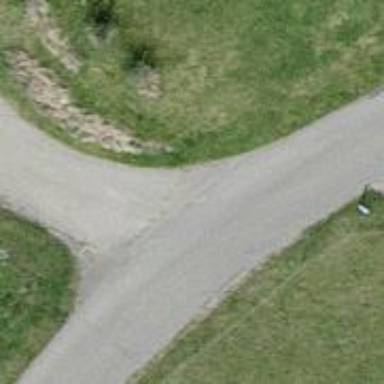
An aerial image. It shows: Unclassified road.